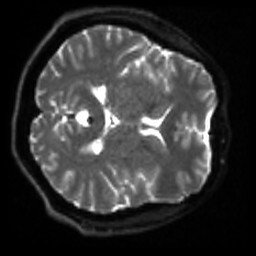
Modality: sbref
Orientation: axial
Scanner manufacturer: siemens
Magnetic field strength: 3 T
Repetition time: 4 s
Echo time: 0.0594 s